Interaction volume radius: 5 \u00c5
Interaction volume height: 10 \u00c5
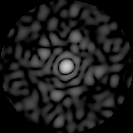
Disorder parameter: 0.8839